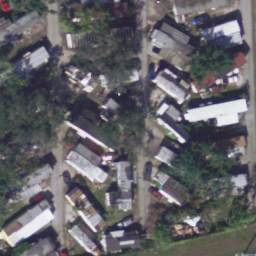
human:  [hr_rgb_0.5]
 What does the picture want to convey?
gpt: mobile home park